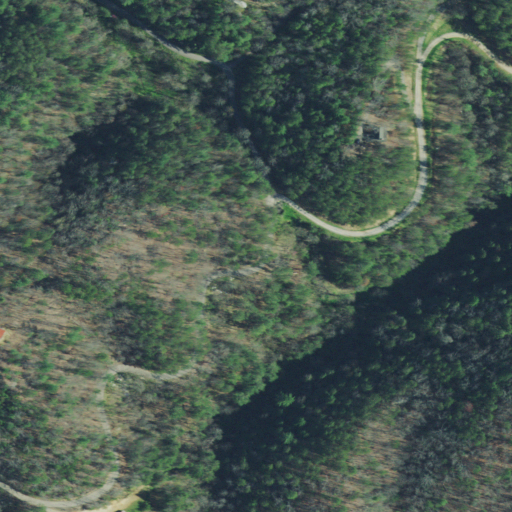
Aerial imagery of gap in Tennessee named Hurst Gap containing mixed forest, open development, evergreen forest, deciduous forest, low intensity development, pasture, and medium intensity development